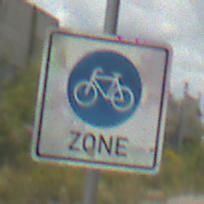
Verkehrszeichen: BeginnFahrradzone
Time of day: Midday
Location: Outdoor (Suburban)
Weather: PartlyCloudy
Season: Summer
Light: Natural